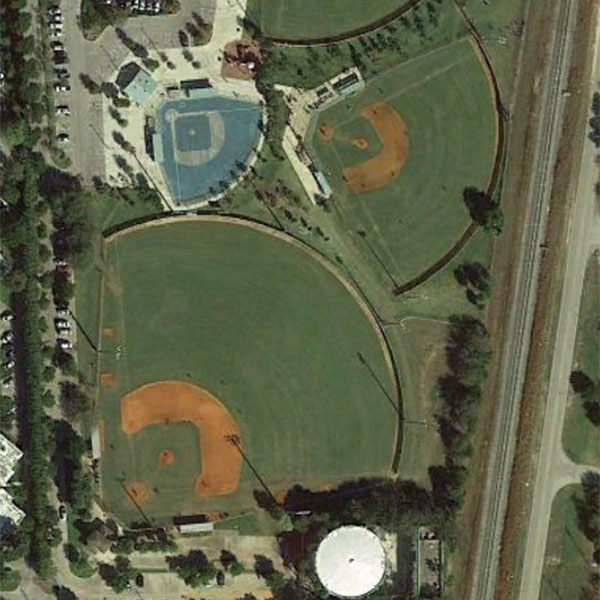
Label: BaseballField